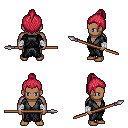
a pixel art fantasy rpg character, male body template, human, dark skin, gray robe, teal pants, ruby red short topknot hairstyle, white cloth bandages, spear, four views (front, back, left, right), 2x2 character sprite sheet, small pixel art, hard edges, no anti-aliasing